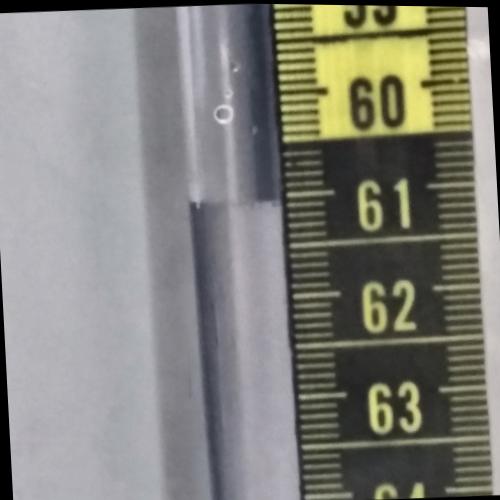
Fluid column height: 61.1 cm